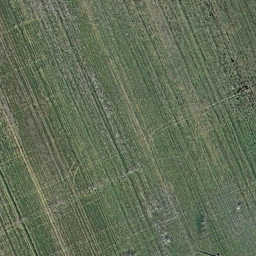
Label: agricultural